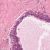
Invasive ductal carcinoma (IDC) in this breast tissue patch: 0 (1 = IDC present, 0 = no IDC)